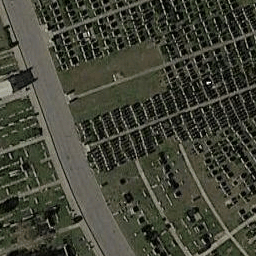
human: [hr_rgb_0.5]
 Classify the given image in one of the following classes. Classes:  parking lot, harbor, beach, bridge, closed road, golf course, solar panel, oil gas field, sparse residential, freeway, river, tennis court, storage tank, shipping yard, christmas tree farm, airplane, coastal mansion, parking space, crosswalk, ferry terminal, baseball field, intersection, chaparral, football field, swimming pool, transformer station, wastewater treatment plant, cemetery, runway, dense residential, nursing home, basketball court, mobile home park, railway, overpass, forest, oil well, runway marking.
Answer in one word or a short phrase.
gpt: cemetery